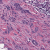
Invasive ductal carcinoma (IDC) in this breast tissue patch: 1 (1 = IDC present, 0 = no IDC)